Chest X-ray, AP view. Patient: 30 years old, sex F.
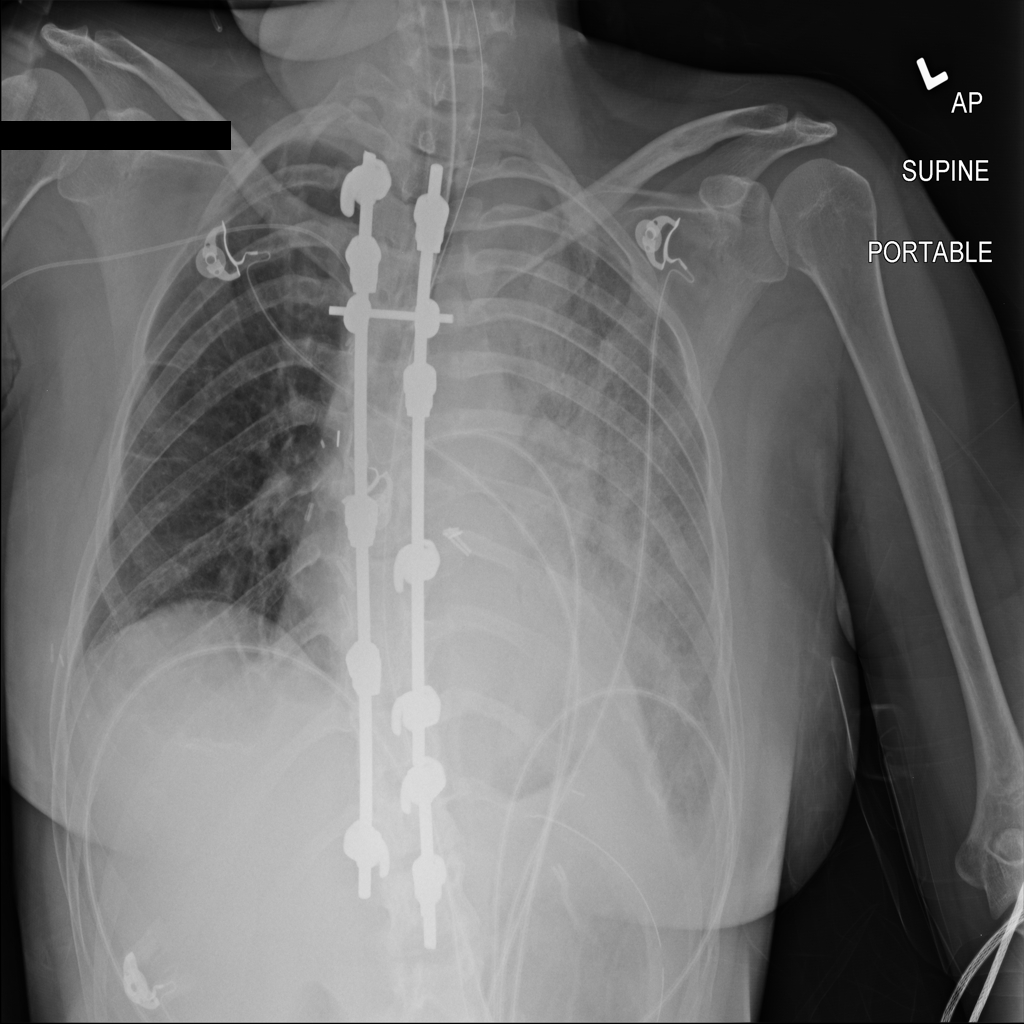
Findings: Consolidation, Effusion, Infiltration